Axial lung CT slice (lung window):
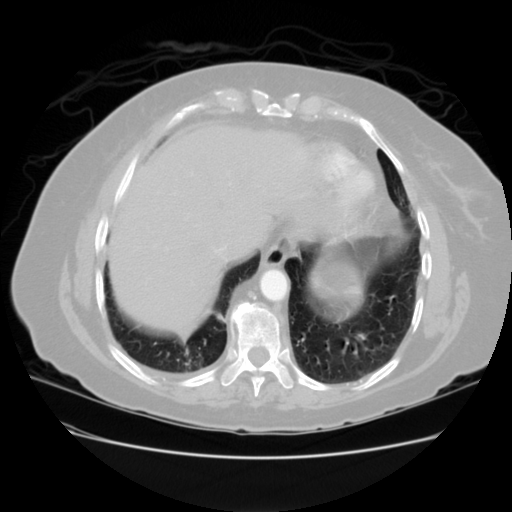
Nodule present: no